Field crop: maize
Growth stage: 2
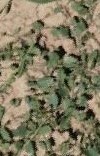
Species: convolvulus